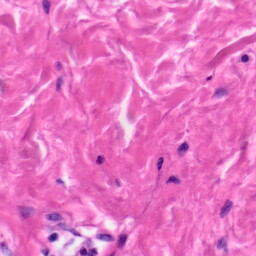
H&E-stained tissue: Skin